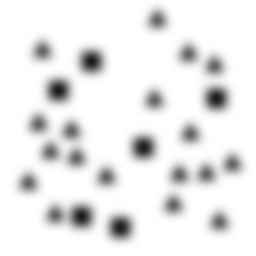
Squares: 6
Triangles: 18
Stars: 0
Total shapes: 24